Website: crate-barrel
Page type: payment
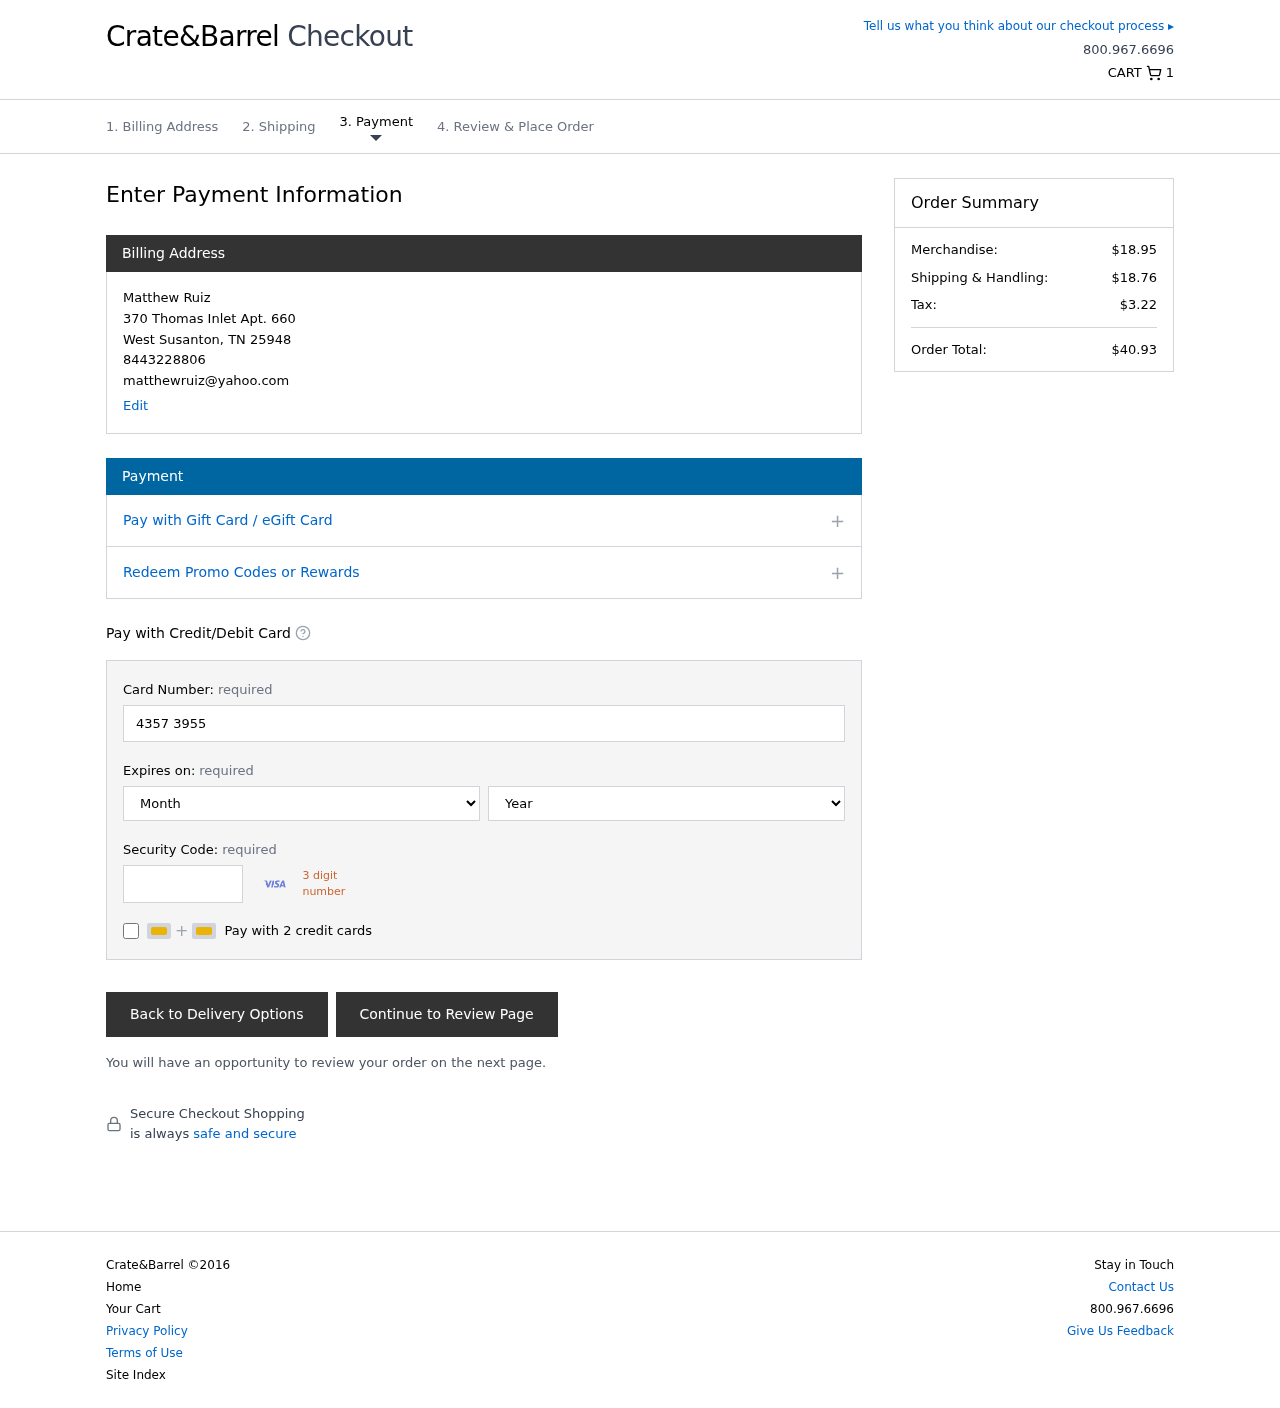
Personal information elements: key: PII_CARD_CVV
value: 300
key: PII_CARD_EXPIRY_MONTH
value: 06
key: PII_CARD_EXPIRY_YEAR
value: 27
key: PII_CARD_NUMBER
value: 4357 3955 7114 6575
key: PII_CITY
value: West Susanton
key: PII_EMAIL
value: matthewruiz@yahoo.com
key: PII_FULLNAME
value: Matthew Ruiz
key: PII_PHONE
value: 8443228806
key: PII_POSTCODE
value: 25948
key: PII_STATE_ABBR
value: TN
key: PII_STREET
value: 370 Thomas Inlet Apt. 660
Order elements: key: ORDER_NUM_ITEMS
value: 1
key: ORDER_SUBTOTAL
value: $18.95
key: ORDER_SHIPPING_COST
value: $18.76
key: ORDER_TAX
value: $3.22
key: ORDER_TOTAL
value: $40.93